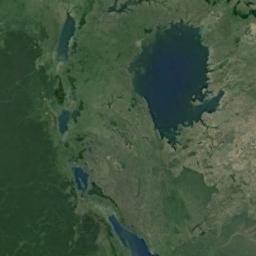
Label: lake